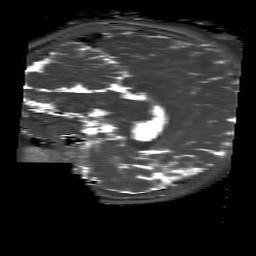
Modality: T2map
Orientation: sagittal
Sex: female
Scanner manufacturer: siemens
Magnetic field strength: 3 T
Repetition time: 4 s